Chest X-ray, PA view. Patient: 25 years old, sex F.
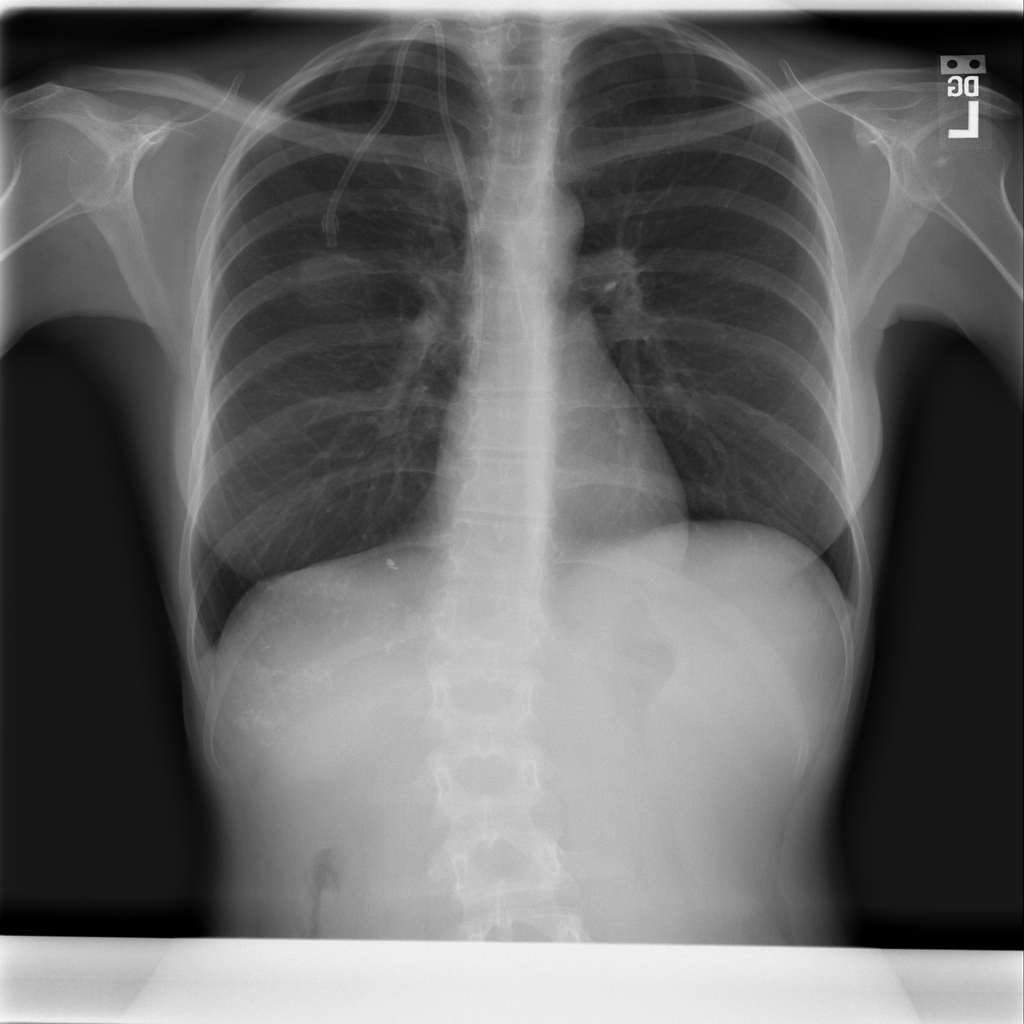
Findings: No Finding